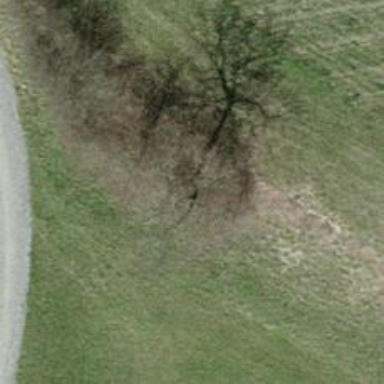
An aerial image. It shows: Hedge acting as barrier.